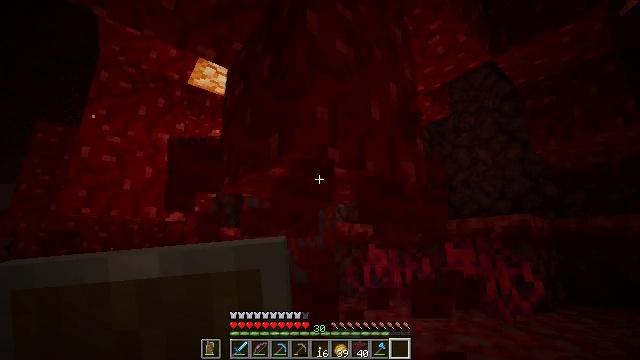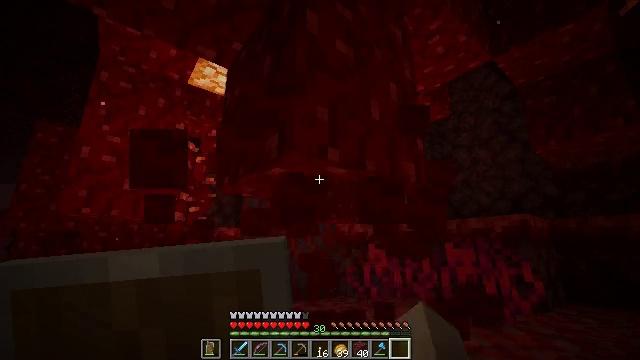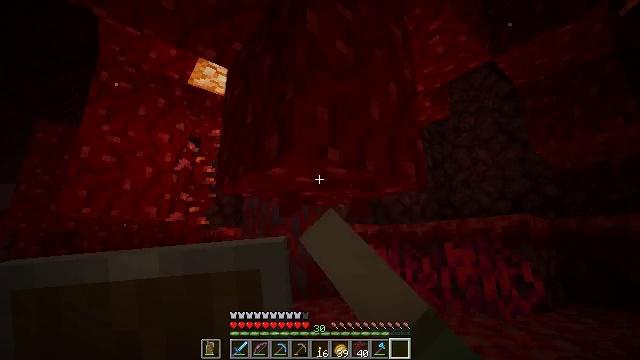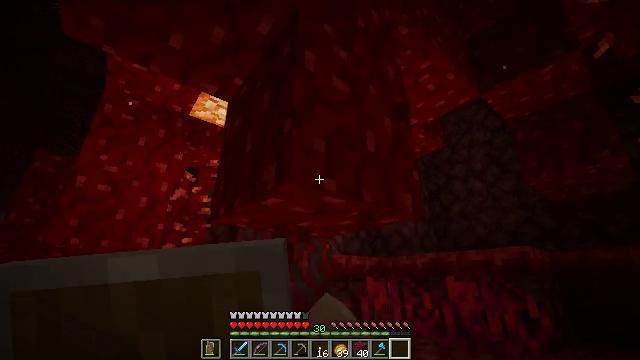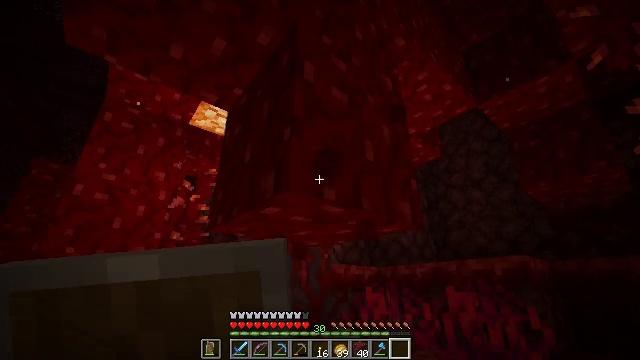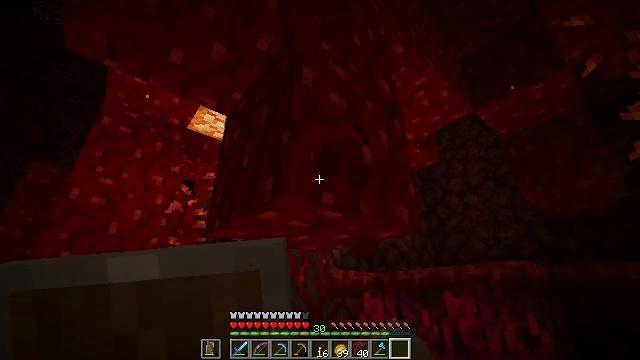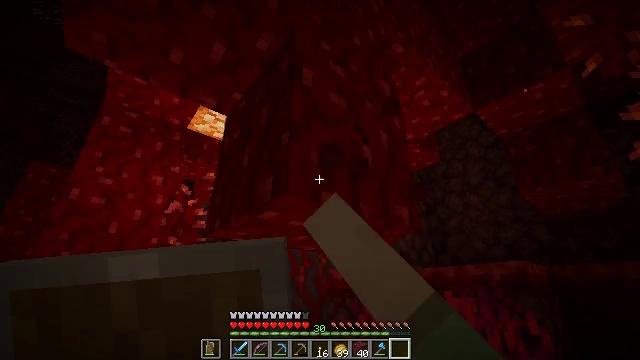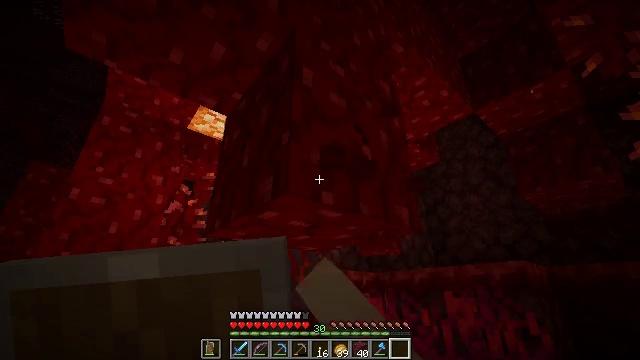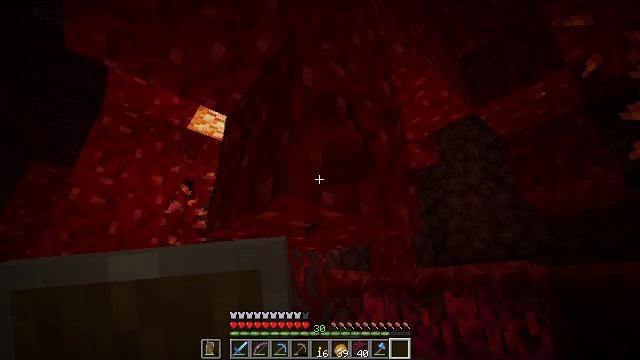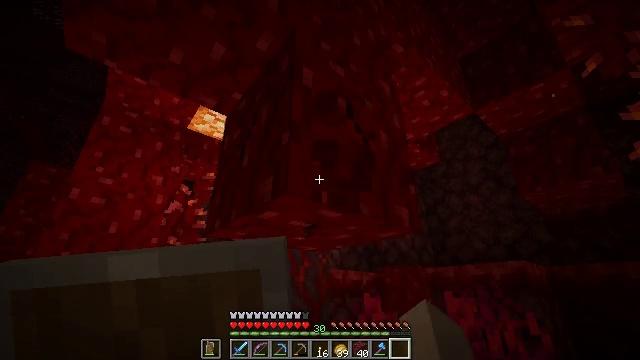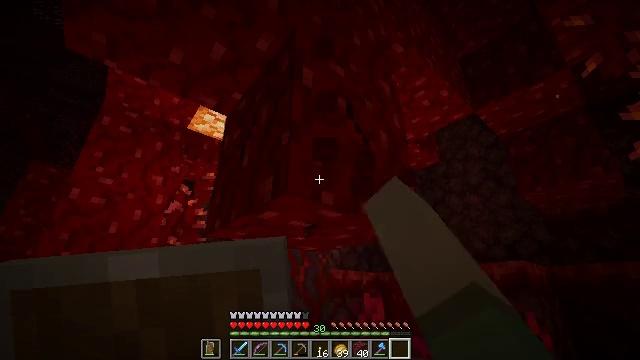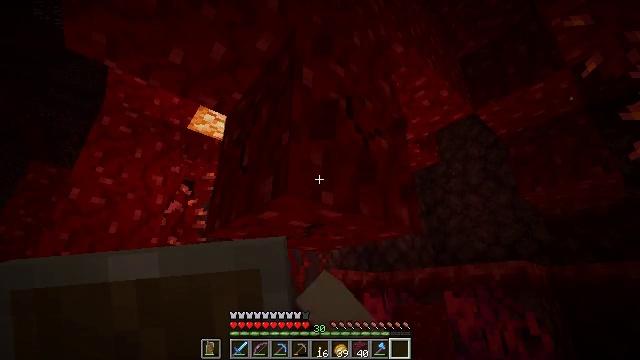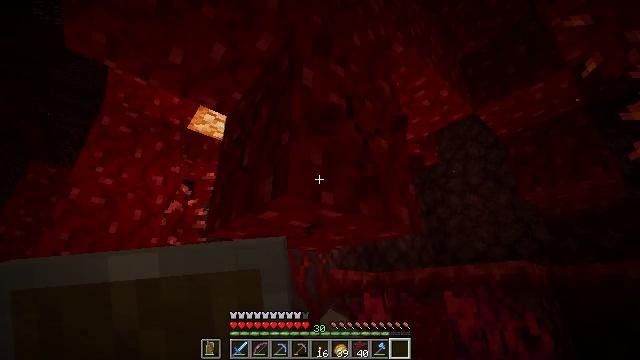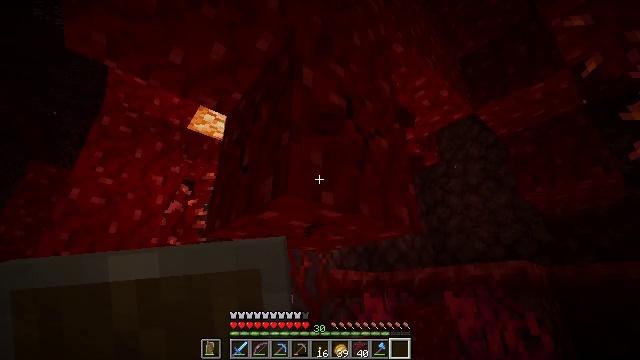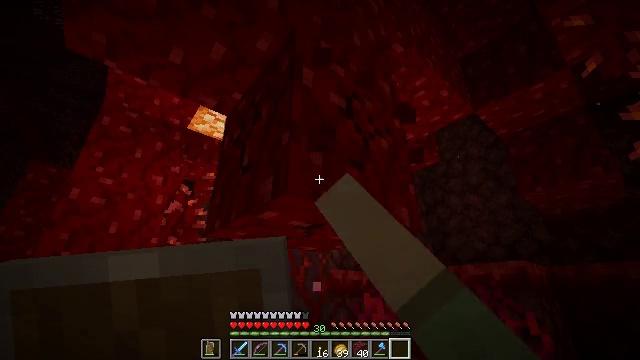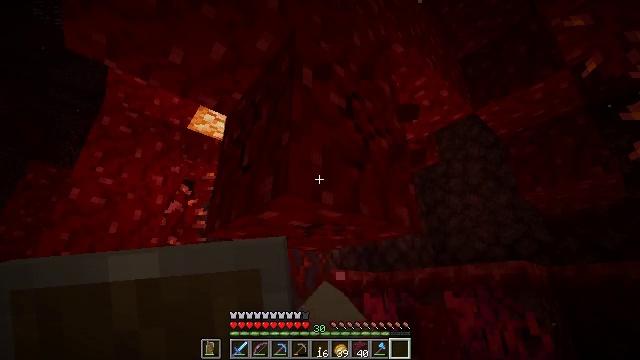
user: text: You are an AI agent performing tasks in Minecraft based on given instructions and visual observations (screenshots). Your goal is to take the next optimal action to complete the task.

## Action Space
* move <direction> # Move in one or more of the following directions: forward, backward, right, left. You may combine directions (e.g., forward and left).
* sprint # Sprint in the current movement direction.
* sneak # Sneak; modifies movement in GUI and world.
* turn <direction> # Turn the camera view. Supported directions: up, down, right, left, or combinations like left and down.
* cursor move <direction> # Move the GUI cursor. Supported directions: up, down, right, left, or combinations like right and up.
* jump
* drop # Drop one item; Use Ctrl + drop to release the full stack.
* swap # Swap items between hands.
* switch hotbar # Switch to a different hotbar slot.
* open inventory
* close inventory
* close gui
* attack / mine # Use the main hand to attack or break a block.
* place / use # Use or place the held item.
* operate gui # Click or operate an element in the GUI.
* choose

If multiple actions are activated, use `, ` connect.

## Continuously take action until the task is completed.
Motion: motion action
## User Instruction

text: Attack the nether wart block to break it.
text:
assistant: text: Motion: attack / mine
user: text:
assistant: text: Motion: attack / mine
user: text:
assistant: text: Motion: turn up, attack / mine
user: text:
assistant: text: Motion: turn up, attack / mine
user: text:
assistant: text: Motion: turn up, attack / mine
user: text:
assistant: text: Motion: attack / mine
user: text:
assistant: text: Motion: attack / mine
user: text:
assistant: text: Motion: attack / mine
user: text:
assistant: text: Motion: attack / mine
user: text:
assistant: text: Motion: attack / mine
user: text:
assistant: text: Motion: attack / mine
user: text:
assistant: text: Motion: attack / mine
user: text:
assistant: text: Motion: attack / mine
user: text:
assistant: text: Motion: attack / mine
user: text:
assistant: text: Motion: attack / mine
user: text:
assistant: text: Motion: attack / mine
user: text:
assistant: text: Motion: attack / mine
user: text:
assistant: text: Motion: attack / mine
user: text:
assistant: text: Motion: attack / mine
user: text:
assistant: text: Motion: attack / mine
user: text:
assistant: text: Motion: attack / mine
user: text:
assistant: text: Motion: attack / mine
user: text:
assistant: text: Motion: attack / mine
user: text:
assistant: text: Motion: attack / mine
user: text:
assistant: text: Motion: attack / mine
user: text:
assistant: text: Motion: attack / mine
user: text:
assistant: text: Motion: attack / mine
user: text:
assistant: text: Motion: attack / mine
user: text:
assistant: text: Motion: attack / mine
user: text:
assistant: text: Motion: attack / mine